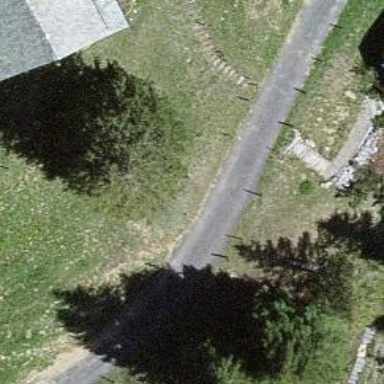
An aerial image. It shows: Track road with grade3 tracktype.